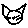
Label: cat